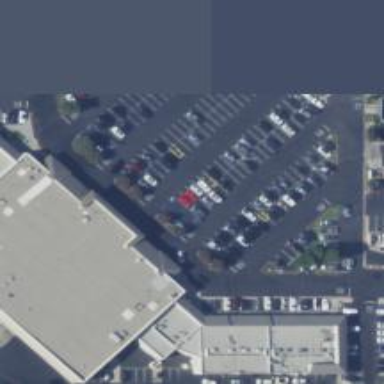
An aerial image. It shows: Parking space.